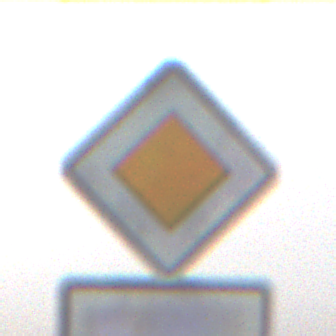
Verkehrszeichen: Vorfahrtsstrasse
Zusatzzeichen unten: VerlaufVorfahrtsstrasse6
Umgebung: Outdoor, Nature
Tageszeit: MorningAfternoon
Wetter: PartlyCloudy
Licht: Natural
Jahreszeit: NotSpecified
Kontrast: MediumContrast